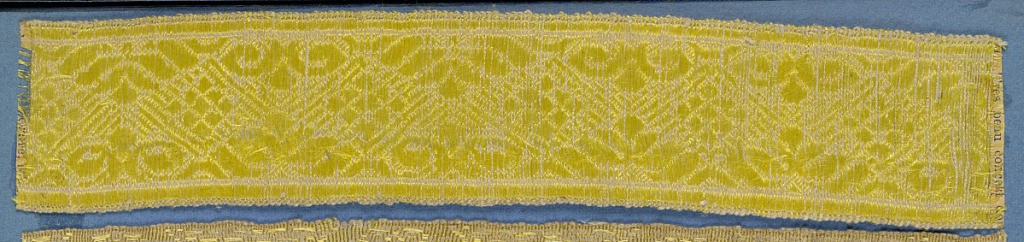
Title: Trimming
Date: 19th century
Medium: silk Technique: woven
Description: Yellow trimming fragment in a design of ornamented lozenges with scrolls and leaf forms.